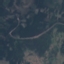
Label: HerbaceousVegetation